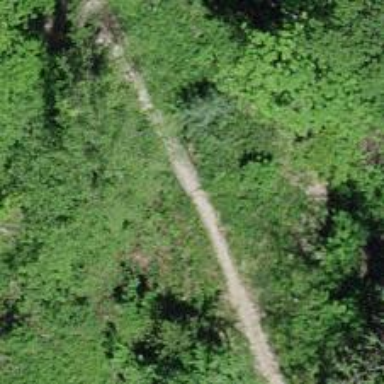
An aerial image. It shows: Bridge over unpaved path.